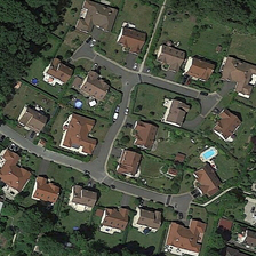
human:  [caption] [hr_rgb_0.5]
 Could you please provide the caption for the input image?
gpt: The h street is in the center of the residence and surrounded by some villas.

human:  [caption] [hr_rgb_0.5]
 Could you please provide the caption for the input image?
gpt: H road is located in the center of the house, surrounded by some villas.

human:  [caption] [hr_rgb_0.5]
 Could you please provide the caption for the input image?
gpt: H road is located in the center of the house and surrounded by several villas.

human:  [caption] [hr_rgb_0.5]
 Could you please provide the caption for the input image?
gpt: the h shaped roads connect those houses in this smart neighborhood .

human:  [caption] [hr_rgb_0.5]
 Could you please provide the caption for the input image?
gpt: many buildings are surrounded by many green trees .